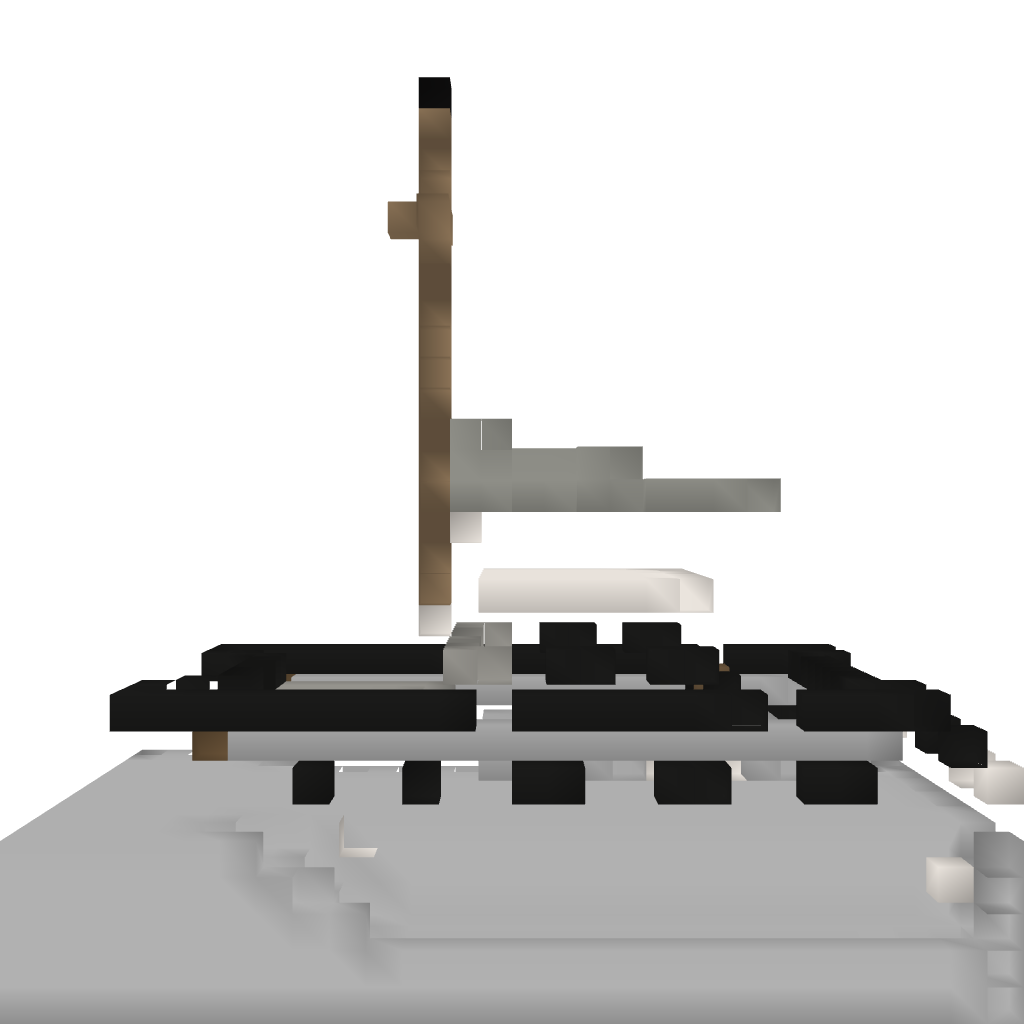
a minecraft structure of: Catamerran